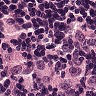
Metastatic tissue present: yes